Question: I'm using git on a daily basis for a while now, and this time I've run into a problem which I could describe like this.
I have a repository which holds entire website structure, and web root is in the root of the repository. Everything was fine until that was repository for a single site. However, that same repo is now used for several sites - basically the same site, in different languages, minor template tweaks, different graphics, etc. Those things are naturally versioned.
There is a master branch, which holds original source code of the site, and I'd like to have master (or some other branch) to hold code that is universal across all sites, as there will eventually be changes that are too site-specific to include in universal part of the repo.
Next, there is a branch for every single site which uses this source code. All those branches (say, , , and ) are created from master branch, and each site clones correct branch.
Well, it seemed like a good idea, until I started making changes everywhere.
If I made a change on site1 branch, and I needed to copy that change to site2 branch, I would cherry-pick commit from one branch to another. Merging is out of the question there, as there are other changes on site1 branch which do not belong with site2 branch. Is there some other, more elegant solution for this kind of situation, or is that cherry-picking is exactly for this purpose?
Now, the real "problem" for me is when I change master, and then I want to copy all those changes to all branches. Naturally, considering the fact that all branches are descendants of master, and that I want those changes in all site* branches, I switch to each branch and merge master.
This creates a pretty nasty-looking history for all branches. Each round of merges complicates graph considerably, which leads me to two conclusions:
1. this way of layering branches can work as long as I watch my step and not do anything stupid, and not trying to get any sense out of all-branches history graph. Or..
2. there has to be some better, more appropriate way to do it.
To illustrate my "problem", I'll give an image of graph that I got after creating those branches, adding few branch-specific commits, cherry-picking few of them, adding and merging one commit from master to all branches, commit or two to specific branches, and then one more master-to-all merge.

I don't know, I like simplicity, and maybe I'm not used to seeing hard-to-follow graphs like this one (which will only grow in complexity with every following merge, I'm afraid).
I guess I could do cherry-picking all the way, and have neat history graph, but that doesn't sound right either, since I might do several commits in a row, and then forget to pick one of them to all other branches...
So... Any ideas, experiences, suggestions that you wouldn't mind to share?
I choose a solution described in my comment on accepted answer. Thanks to everyone who contributed!
Even though it's not tightly related to this question, <URL> that appears to be suitable for pretty much any organized development cycle, with GIT as underlying DVCS. It's a really good read. Recommended.
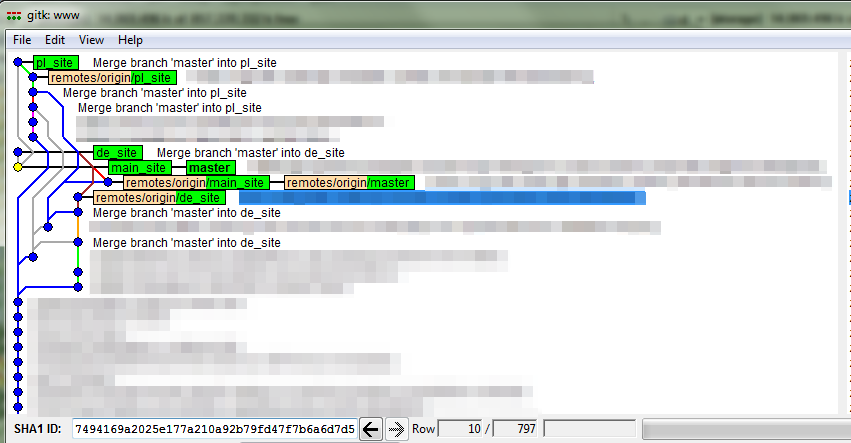
Answer: Alternate answer:
You could move the abstraction from branch level to repository level. Create one main repo with a master branch. Clone this repository for each site. When changes are made on the master branch, pull these changes into each site repo. This way you will only need one master branch per repo.
---
Original answer:
When the master branch has been changed you could rebase the other branches onto the updated master branch. Lets assume you have pl_site based on some commit on master and that master has changed:
'''
o---o---o---o---o master
o---o---o---o---o pl_site
'''
After you have rebased pl_site, it will look like:
'''
o---o---o---o---o master
o'---o'---o'---o'---o' pl_site
'''
Note that the commits on rebased version of pl_site are new. pl_site now contains the changes that were made on master.
Commands:
'''
$ git checkout pl_site
$ git rebase master
'''